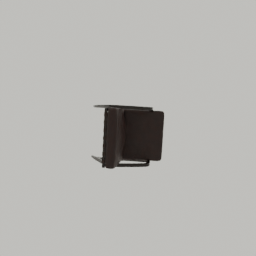
Label: furniture